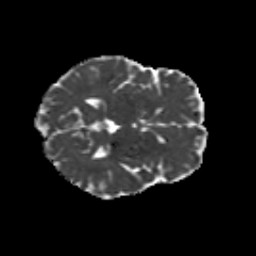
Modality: MD
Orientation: axial
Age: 47
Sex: male
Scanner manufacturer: siemens
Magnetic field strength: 3 T
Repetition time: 8.6 s
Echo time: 0.095 s